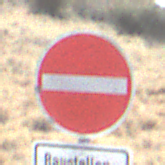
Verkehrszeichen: VerbotDerEinfahrt
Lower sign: SonstigeFahrzeugePersonengruppenFrei1
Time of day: Midday
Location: Outdoor (Nature)
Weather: Clear
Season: NotSpecified
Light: Natural